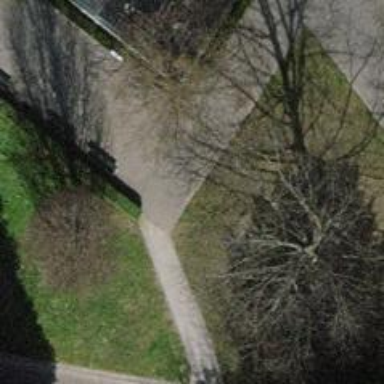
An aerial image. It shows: Footway with fine gravel surface.